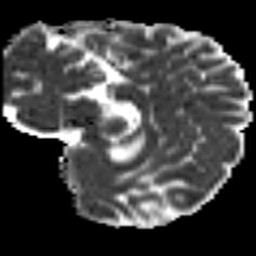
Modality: MD
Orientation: sagittal
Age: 45
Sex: female
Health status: healthy
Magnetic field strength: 3 T
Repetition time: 9 s
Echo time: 0.093 s